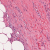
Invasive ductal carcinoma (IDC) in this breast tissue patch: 0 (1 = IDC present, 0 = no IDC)